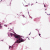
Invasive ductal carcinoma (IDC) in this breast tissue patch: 0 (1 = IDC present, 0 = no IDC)